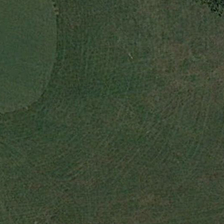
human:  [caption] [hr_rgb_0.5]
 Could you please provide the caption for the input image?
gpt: two green trees are near a piece of green meadow .

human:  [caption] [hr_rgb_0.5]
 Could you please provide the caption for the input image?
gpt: two green trees are near a piece of green meadow .

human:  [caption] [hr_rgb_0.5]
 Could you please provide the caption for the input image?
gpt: two green trees are near a piece of green meadow .

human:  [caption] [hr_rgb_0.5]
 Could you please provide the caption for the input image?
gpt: two green trees are near a piece of green meadow .

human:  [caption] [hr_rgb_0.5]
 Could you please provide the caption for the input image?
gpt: two green trees are near a piece of green meadow .